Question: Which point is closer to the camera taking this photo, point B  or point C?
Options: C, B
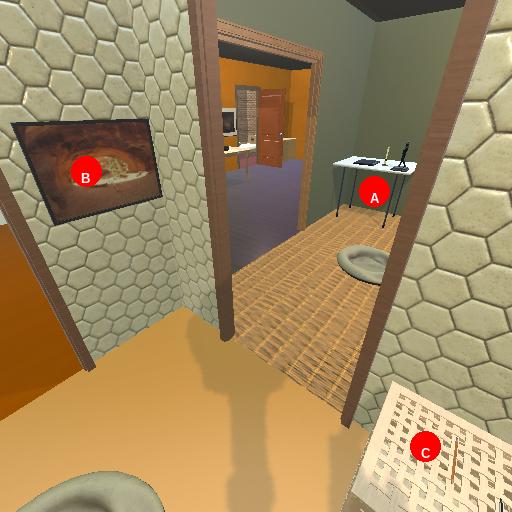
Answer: C